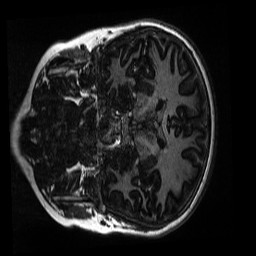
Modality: MP2RAGE
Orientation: coronal
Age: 9
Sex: female
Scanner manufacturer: siemens
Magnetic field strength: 3 T
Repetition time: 4 s
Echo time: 0.00303 s